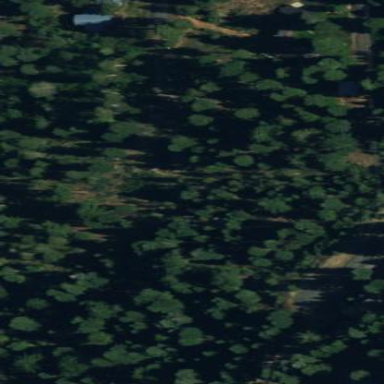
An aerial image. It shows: Evergreen needle-leaved woodland.